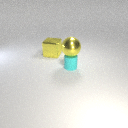
large yellow metal sphere above small cyan rubber cylinder